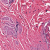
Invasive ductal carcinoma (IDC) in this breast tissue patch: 0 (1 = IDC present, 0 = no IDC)